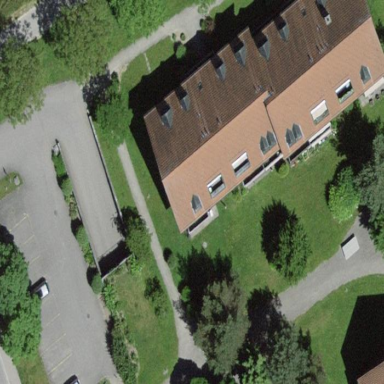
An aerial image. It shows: Gabled apartments building with roof tiles.